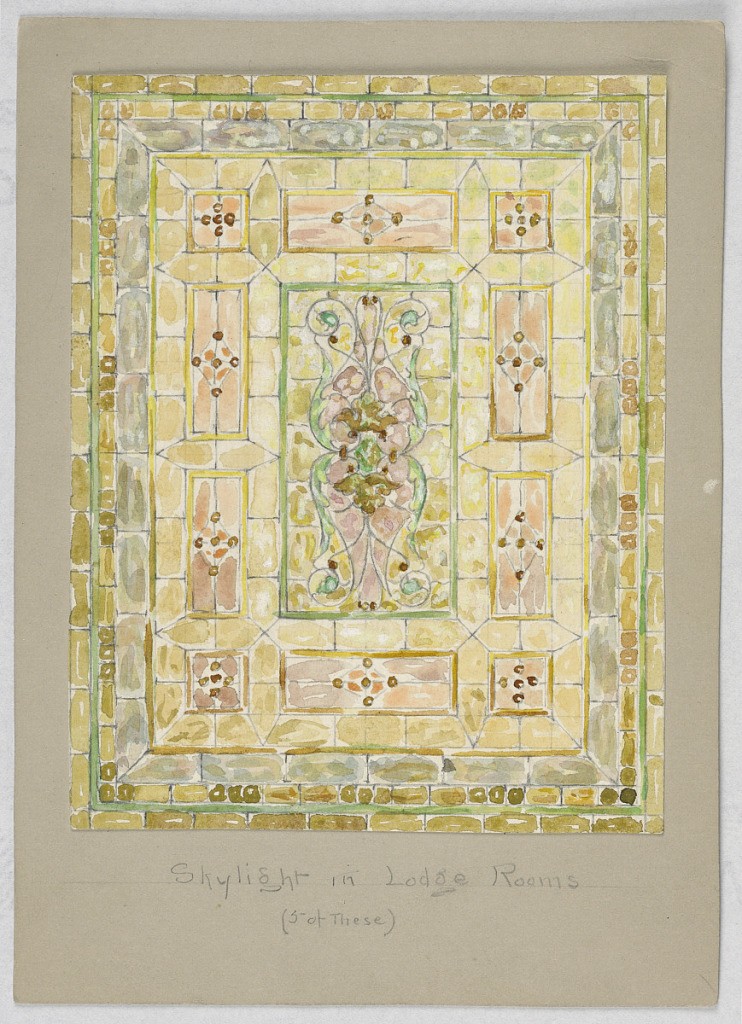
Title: Design for stained glass
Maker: Alice Cordelia Morse, American, 1863–1961
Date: late 19th century
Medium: Brush and wash, gouache, graphite on paper mounted on tan illustration board
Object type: Drawing
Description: Rectangular window of blue, yellow, and pink with central petals in pink.